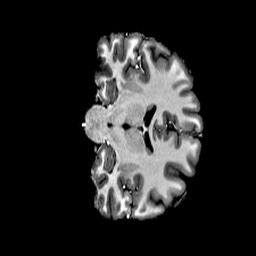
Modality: T1w
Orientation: coronal
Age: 23
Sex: female
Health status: healthy
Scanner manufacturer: siemens
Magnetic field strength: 6.98 T
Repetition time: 6 s
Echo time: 0.00302 s